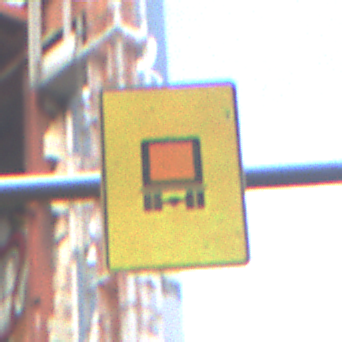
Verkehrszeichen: KennzeichnungspflichtigeFahrzeugeGefaehrlicheGueterOhnePfeilsymbol
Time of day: MorningAfternoon
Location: Outdoor (Urban)
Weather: PartlyCloudy
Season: NotSpecified
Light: Natural